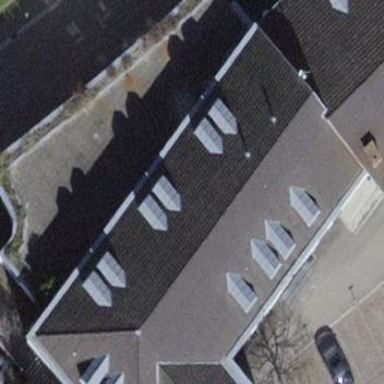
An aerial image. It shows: Building with tiled roof.